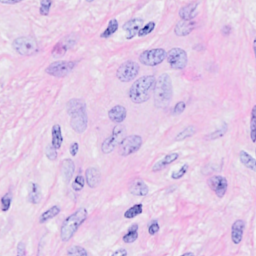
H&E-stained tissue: Breast